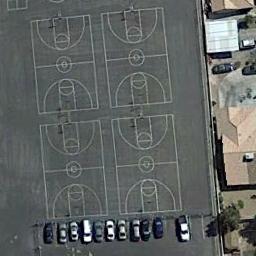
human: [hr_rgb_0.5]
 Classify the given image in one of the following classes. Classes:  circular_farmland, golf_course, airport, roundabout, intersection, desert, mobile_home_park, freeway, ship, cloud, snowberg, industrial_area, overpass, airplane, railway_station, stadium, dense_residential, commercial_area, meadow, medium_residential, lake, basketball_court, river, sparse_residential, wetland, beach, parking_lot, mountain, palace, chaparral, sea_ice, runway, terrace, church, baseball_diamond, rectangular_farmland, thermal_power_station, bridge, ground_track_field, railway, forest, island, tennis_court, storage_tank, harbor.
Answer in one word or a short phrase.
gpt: basketball_court